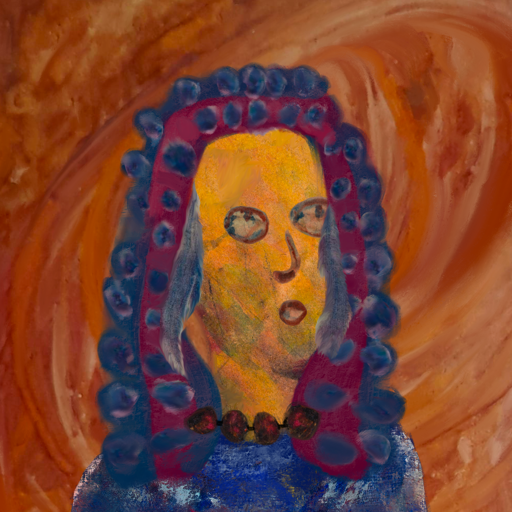
Background: Pious_Lady, Head And Neck Side: Gypsy_Mother, Face Side: Orphan, Bust: Irani, Hair Side: Hill_Girl, Head Accessory: Blank, Second Necklace: Blank, Necklace: Mosgoul, Baby: Blank